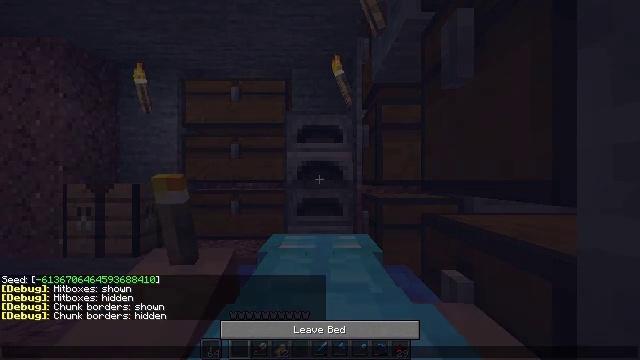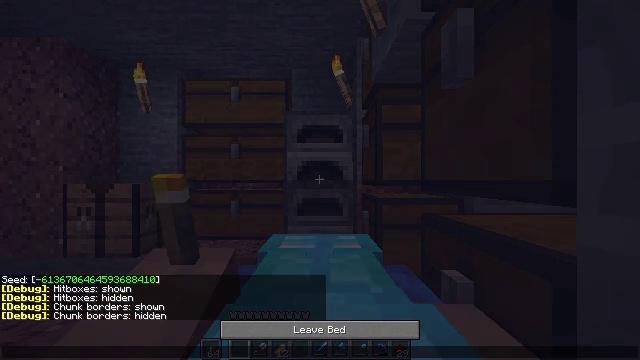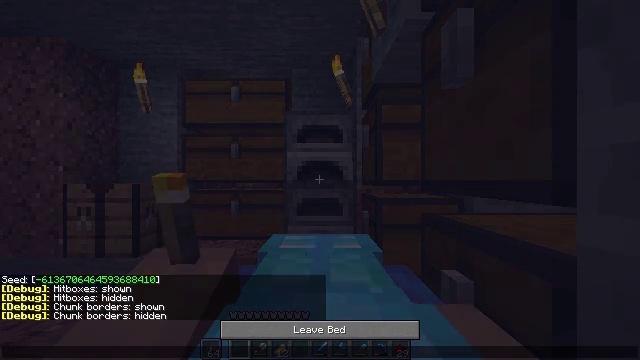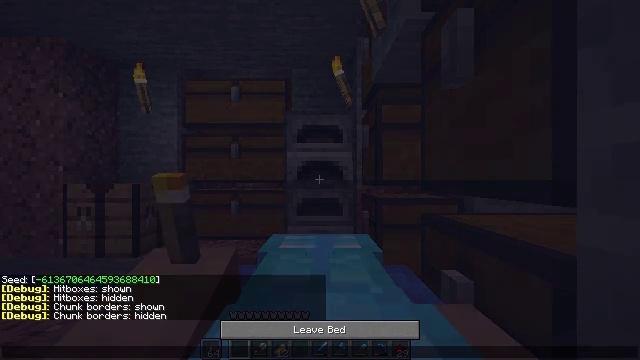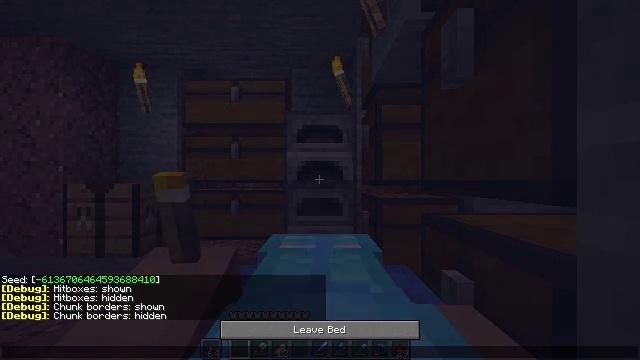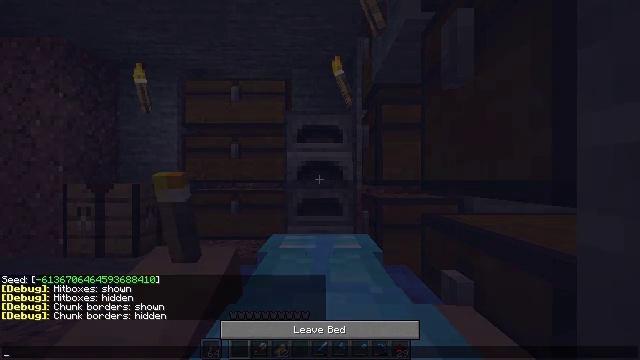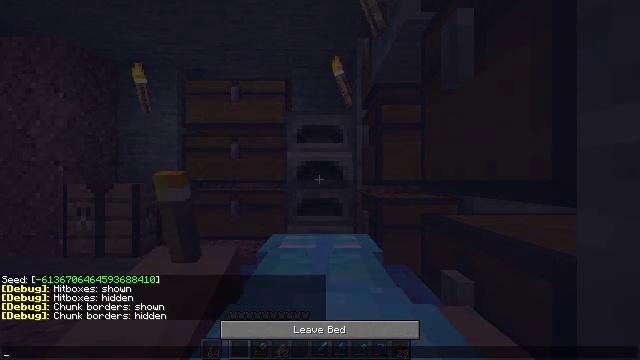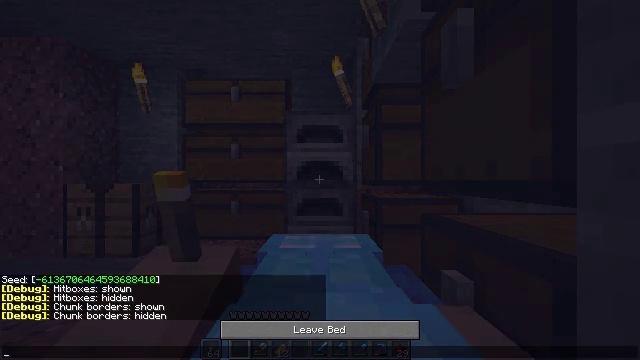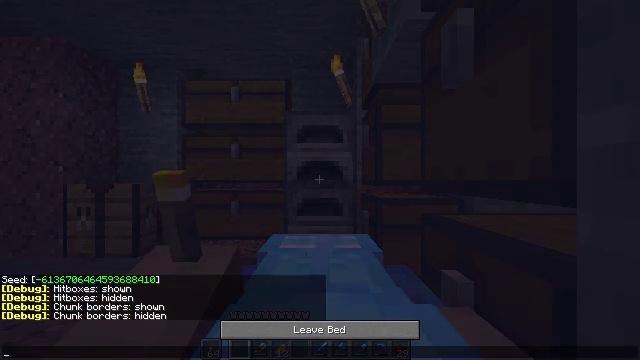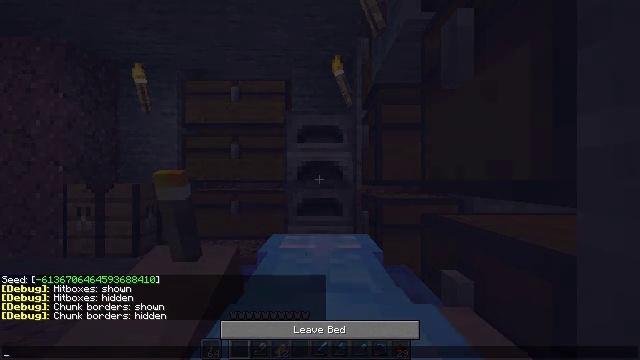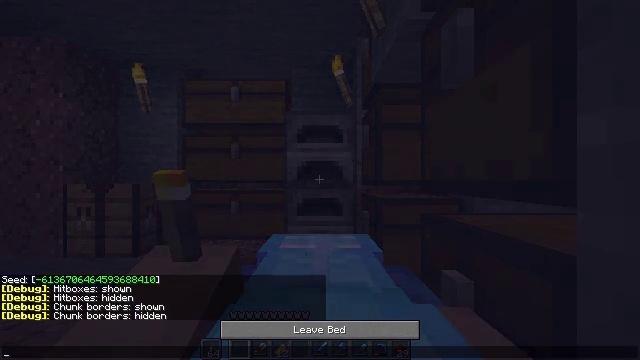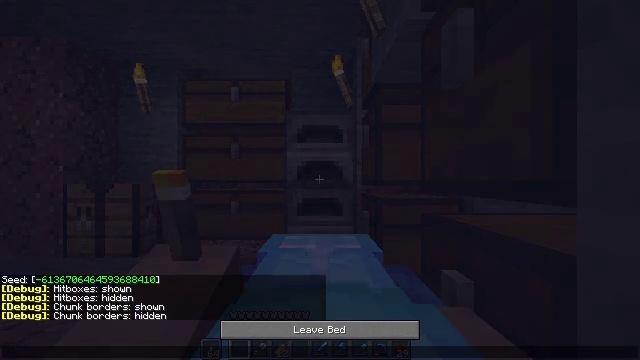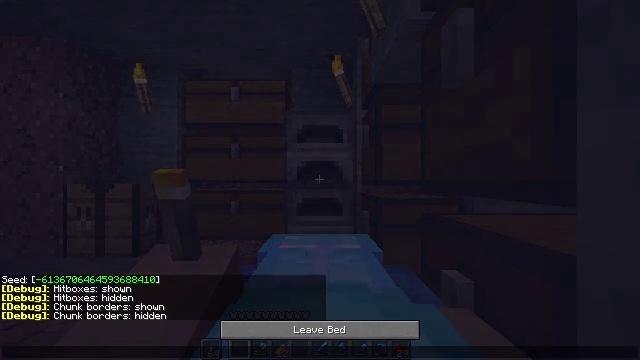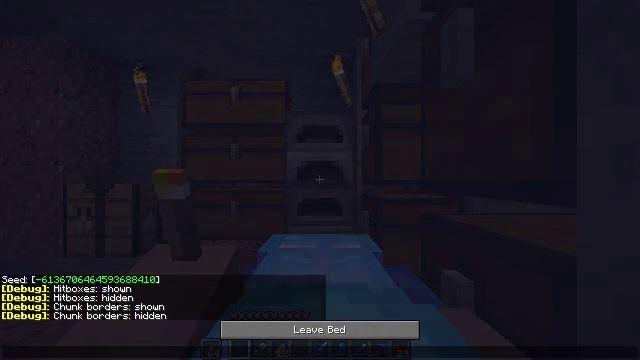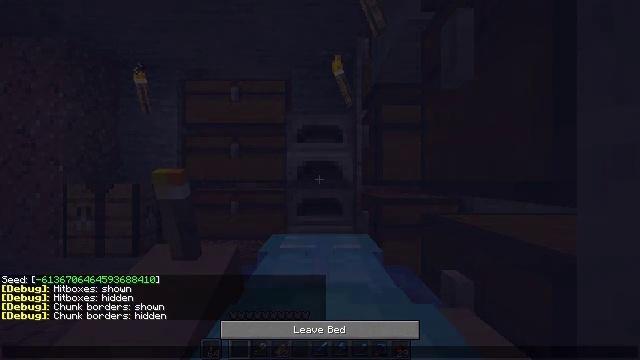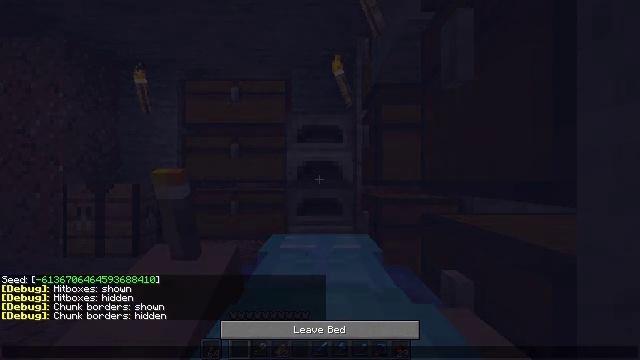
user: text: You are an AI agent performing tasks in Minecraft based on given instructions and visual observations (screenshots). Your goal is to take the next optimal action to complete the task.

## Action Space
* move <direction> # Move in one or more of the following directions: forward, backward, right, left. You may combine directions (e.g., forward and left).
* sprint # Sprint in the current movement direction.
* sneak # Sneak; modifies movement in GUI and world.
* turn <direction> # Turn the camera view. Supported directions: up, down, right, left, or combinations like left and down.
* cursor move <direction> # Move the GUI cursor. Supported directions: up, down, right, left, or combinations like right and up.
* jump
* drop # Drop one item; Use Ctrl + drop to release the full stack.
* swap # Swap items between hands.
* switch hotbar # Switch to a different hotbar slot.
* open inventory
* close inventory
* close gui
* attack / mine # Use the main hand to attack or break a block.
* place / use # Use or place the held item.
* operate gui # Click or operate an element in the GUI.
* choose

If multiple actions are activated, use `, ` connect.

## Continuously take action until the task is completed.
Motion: motion action
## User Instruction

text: Make glass by using sand in a furnace.
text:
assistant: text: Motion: no_op
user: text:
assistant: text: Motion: no_op
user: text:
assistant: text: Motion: no_op
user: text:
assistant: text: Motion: no_op
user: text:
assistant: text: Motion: no_op
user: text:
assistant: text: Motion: no_op
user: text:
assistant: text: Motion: no_op
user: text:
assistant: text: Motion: no_op
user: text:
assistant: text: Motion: no_op
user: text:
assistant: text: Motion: no_op
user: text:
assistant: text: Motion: no_op
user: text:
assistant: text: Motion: no_op
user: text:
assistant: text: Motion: no_op
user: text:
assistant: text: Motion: no_op
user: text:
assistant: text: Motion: no_op
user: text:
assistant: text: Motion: no_op
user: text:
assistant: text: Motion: no_op
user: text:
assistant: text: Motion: no_op
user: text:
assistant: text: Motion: no_op
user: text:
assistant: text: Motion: no_op
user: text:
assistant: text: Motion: no_op
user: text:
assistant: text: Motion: no_op
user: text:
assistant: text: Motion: close gui
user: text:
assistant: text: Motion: no_op
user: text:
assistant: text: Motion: no_op
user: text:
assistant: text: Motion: no_op
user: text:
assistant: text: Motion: no_op
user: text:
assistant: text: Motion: no_op
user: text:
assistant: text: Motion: no_op
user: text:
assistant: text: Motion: no_op